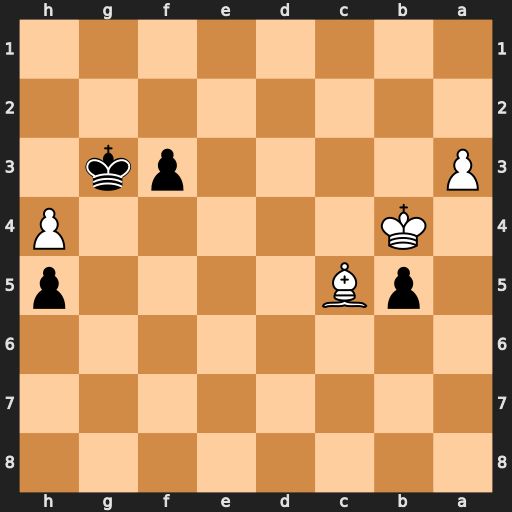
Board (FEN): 8/8/8/1pB4p/1K5P/P4pk1/8/8
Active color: b
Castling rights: -
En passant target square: -
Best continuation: Kxh4 Kxb5 Kg4 a4 h4 a5 h3 a6 f2 Bxf2 h2 a7 h1=Q